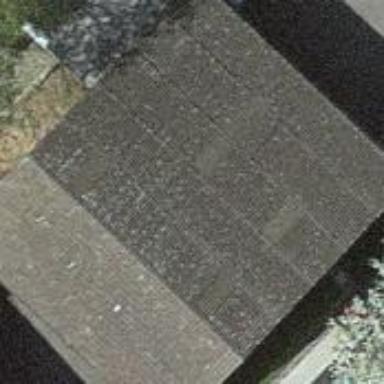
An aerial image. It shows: Shed.